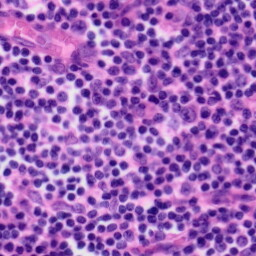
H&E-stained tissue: Tonsil